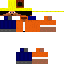
A male human skin with medium skin, wearing blonde long hair dressed in a orange hoodie and gray pants, featuring a closed mouth.